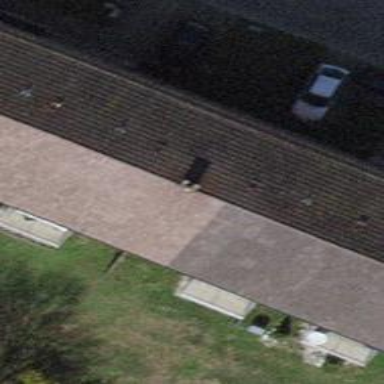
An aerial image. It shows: Building with pitched roof.